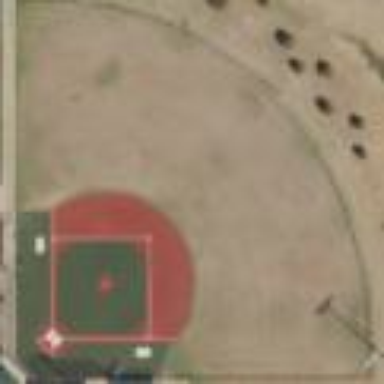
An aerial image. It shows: Baseball pitch for leisure and sports activities.